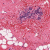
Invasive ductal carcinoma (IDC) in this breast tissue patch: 0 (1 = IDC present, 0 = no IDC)